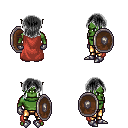
a pixel art fantasy rpg character, male body template, orc, green skin, maroon cape, gold greaves, gray long bangs hairstyle, metal gloves, metal boots, shield, four views (front, back, left, right), 2x2 character sprite sheet, small pixel art, hard edges, no anti-aliasing